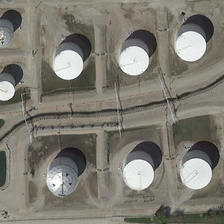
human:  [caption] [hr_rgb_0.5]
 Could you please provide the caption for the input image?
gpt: several storage tanks are surrounded by bareland .

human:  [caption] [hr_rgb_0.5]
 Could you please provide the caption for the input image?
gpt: several storage tanks are surrounded by bareland .

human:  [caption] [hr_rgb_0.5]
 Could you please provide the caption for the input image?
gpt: several storage tanks are surrounded by bareland .

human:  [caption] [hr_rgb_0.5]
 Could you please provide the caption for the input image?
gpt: several storage tanks are surrounded by bareland .

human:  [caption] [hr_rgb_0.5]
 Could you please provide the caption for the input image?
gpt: several storage tanks are surrounded by bareland .